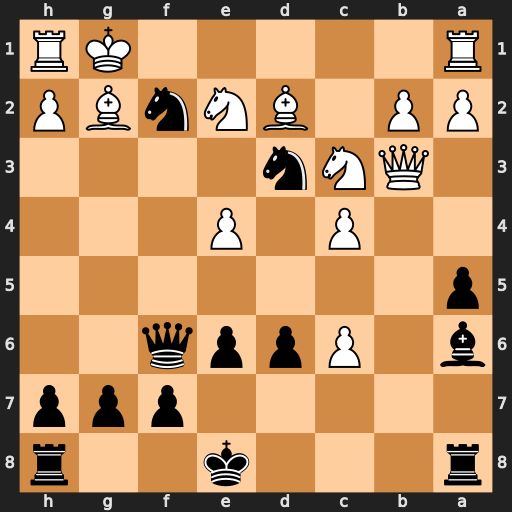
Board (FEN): r3k2r/5ppp/b1Pppq2/p7/2P1P3/1QNn4/PP1BNnBP/R5KR
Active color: b
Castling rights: kq
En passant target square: -
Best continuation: Nh3+ Bxh3 Qf2#